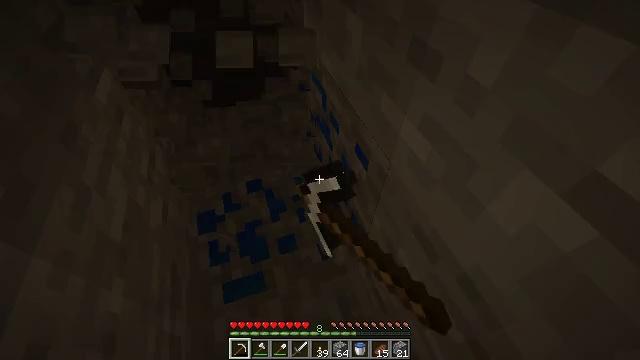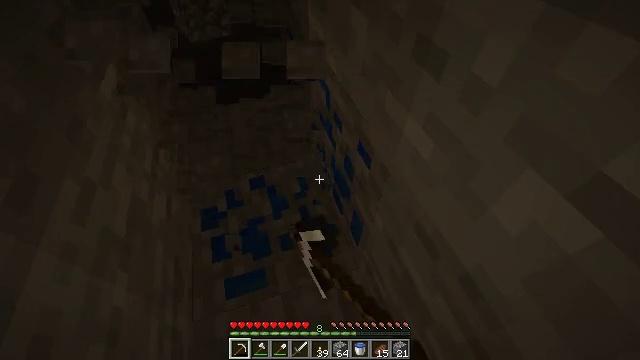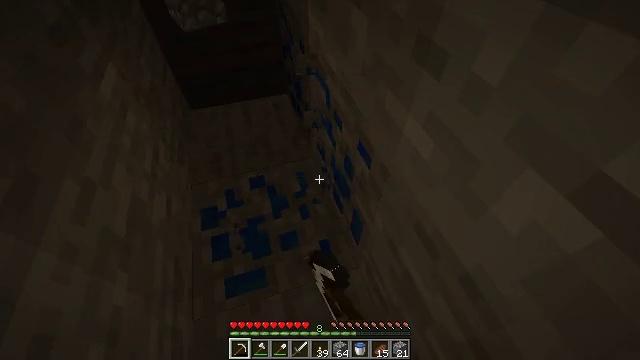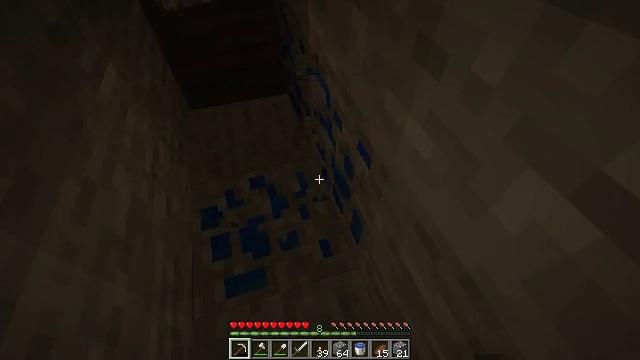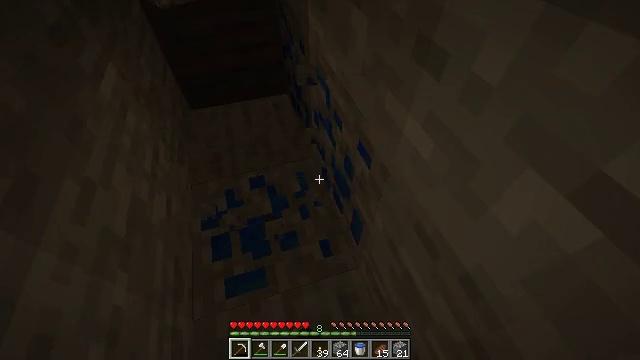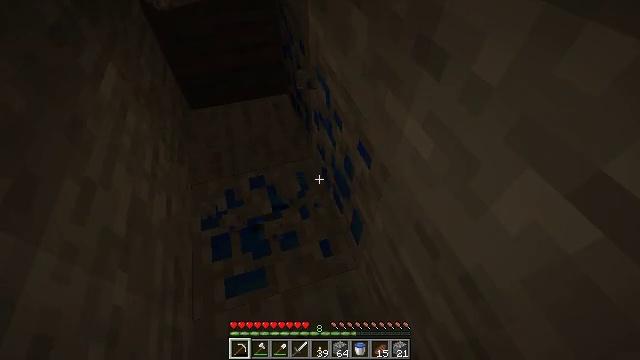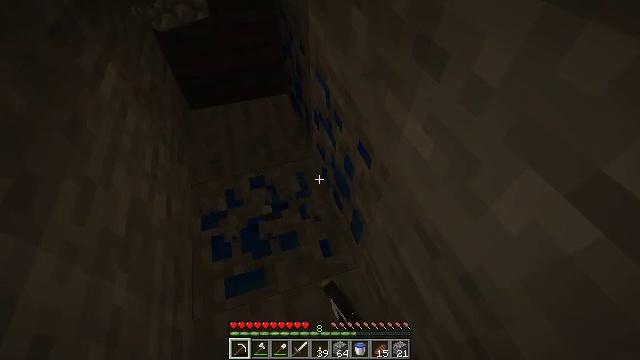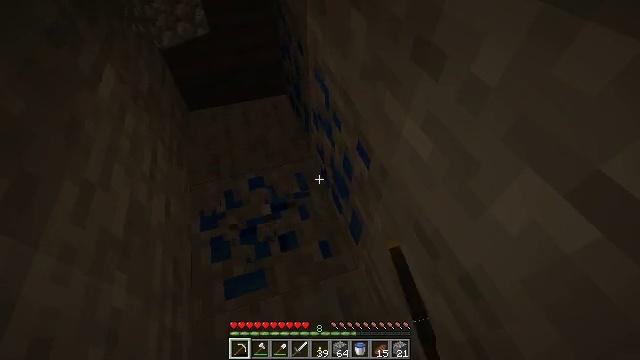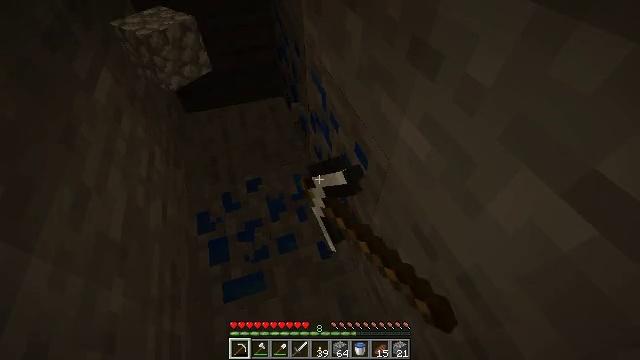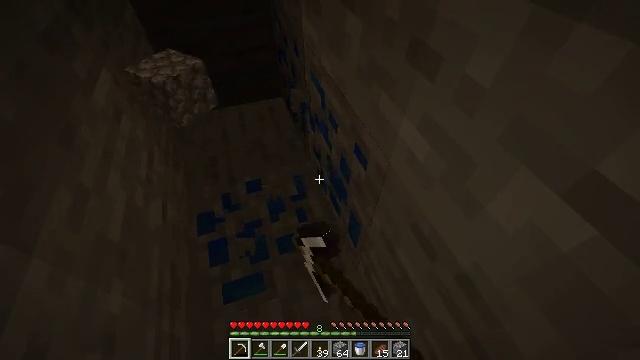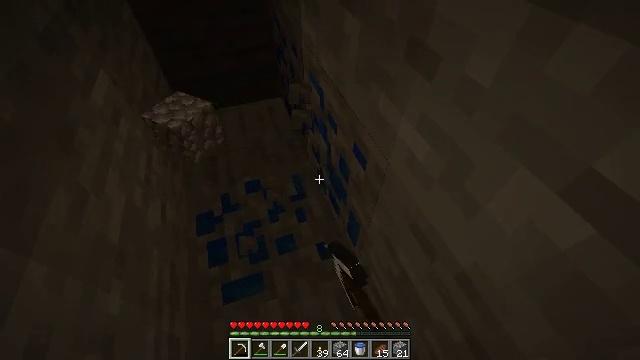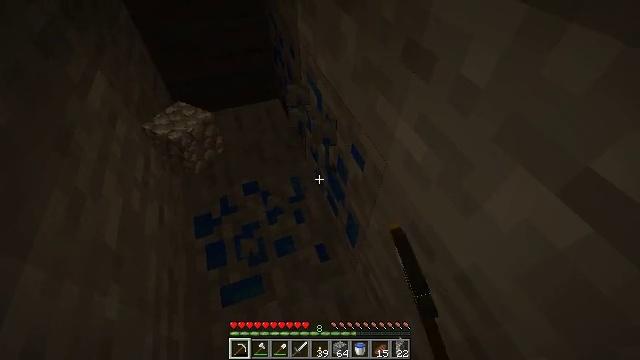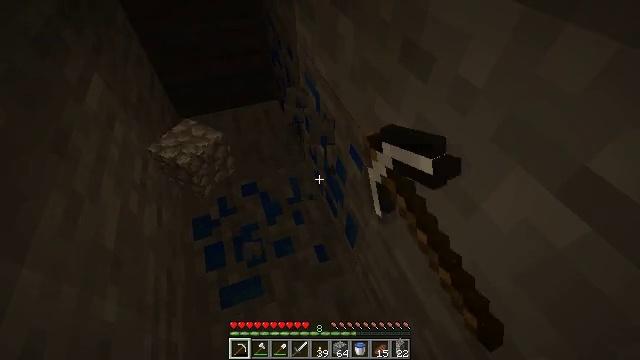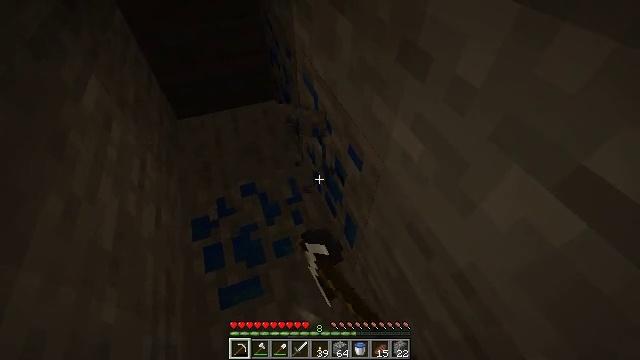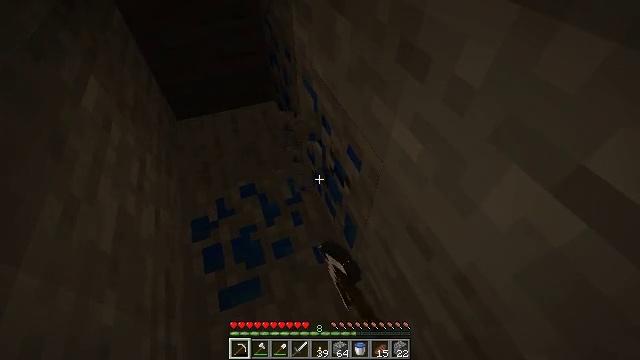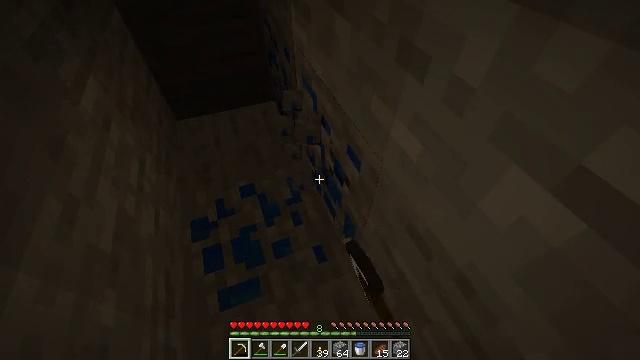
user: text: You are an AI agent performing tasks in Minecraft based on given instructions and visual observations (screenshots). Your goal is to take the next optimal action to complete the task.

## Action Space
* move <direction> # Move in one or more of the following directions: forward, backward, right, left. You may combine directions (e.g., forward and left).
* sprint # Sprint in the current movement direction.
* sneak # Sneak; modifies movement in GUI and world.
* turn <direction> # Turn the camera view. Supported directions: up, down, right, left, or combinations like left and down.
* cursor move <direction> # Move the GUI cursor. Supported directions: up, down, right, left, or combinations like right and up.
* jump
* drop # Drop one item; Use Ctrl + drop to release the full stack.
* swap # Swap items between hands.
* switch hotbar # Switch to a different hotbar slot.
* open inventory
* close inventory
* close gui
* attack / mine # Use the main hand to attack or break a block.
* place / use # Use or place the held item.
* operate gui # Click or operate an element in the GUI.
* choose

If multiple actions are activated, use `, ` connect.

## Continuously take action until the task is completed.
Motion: motion action
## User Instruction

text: Dig for lapis ore in caves.
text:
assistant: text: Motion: attack / mine
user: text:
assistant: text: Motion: attack / mine
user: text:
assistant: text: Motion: attack / mine
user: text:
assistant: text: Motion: attack / mine
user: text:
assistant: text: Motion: attack / mine
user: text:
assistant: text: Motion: attack / mine
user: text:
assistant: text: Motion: attack / mine
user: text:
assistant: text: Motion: attack / mine
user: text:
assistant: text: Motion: attack / mine
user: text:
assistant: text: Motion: attack / mine
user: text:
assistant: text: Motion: attack / mine
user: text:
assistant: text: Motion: attack / mine
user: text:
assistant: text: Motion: attack / mine
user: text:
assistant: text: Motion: attack / mine
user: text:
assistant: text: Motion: attack / mine
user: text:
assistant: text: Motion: attack / mine
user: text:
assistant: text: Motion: attack / mine
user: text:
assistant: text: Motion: attack / mine
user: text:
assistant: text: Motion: attack / mine
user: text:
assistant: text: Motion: attack / mine
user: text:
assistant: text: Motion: attack / mine
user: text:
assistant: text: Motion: attack / mine
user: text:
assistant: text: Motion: attack / mine
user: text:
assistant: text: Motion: attack / mine
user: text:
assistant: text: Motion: attack / mine
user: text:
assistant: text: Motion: turn left, attack / mine
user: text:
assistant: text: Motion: turn left and down, attack / mine
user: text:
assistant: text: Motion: turn left and down, attack / mine
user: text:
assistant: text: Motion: turn left and down, attack / mine
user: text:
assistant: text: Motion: turn left and down, attack / mine